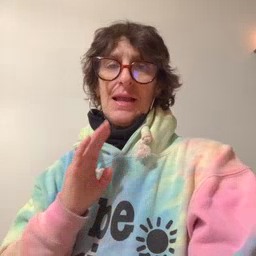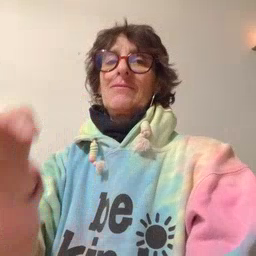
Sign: after